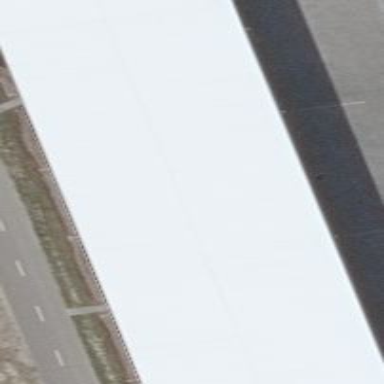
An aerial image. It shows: Hangar building located at airport.